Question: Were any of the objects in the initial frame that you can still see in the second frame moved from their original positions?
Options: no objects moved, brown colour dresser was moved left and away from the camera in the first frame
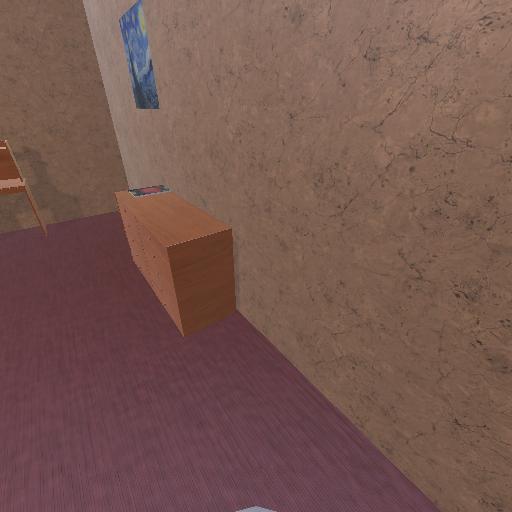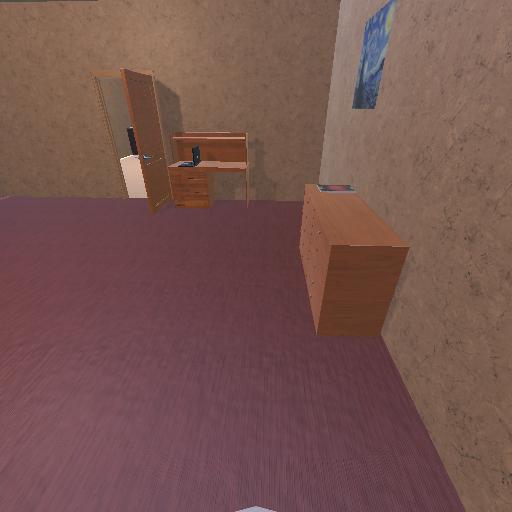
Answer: no objects moved